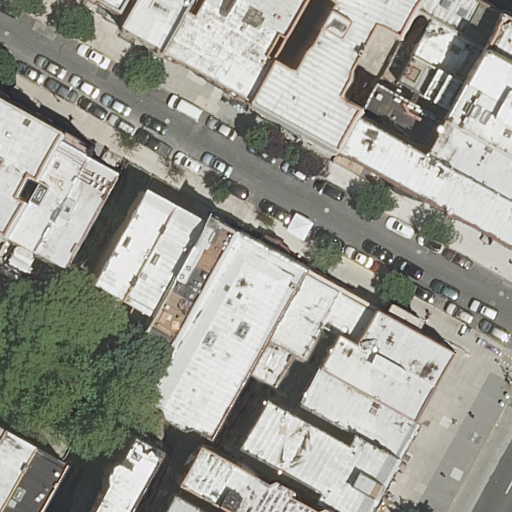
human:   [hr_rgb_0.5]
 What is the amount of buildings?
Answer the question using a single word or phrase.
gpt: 28

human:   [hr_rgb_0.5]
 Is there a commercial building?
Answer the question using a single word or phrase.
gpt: no

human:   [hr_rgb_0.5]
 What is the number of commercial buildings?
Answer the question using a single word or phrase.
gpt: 0

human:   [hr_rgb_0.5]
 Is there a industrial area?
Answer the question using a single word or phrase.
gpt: yes

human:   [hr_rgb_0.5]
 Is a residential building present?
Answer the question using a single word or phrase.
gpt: yes

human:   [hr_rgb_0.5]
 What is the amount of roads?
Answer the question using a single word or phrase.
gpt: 2

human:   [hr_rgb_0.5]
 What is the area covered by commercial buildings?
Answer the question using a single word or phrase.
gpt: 0m2

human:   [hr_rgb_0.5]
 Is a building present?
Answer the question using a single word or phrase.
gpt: yes

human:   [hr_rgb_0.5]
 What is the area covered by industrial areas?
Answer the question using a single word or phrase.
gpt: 81m2

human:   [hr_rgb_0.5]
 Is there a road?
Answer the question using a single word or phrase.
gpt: yes

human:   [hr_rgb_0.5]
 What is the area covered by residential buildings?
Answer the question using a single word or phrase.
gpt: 5057m2

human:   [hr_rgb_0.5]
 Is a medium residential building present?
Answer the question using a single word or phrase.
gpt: yes

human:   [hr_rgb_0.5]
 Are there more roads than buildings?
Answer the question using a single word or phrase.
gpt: no

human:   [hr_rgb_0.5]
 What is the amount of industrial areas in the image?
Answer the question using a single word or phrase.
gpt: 1

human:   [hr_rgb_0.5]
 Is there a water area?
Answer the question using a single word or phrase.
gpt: no

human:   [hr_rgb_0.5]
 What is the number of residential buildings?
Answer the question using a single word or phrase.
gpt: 28

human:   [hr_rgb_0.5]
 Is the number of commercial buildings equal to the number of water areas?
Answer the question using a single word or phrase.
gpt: yes

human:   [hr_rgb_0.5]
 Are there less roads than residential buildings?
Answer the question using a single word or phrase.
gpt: yes

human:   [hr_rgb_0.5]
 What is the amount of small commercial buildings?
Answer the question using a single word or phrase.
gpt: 0

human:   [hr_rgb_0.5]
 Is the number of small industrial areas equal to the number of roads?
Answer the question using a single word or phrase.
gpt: no

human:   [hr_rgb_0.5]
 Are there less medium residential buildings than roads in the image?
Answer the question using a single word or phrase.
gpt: no

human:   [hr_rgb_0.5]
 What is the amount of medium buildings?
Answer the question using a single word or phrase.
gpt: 21

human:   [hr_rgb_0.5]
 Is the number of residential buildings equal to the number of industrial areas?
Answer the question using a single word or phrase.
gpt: no

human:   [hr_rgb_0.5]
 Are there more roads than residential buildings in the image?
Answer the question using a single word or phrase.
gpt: no

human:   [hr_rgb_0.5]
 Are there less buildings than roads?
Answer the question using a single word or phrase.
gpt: no

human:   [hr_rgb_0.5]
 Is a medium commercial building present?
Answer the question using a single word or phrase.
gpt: no

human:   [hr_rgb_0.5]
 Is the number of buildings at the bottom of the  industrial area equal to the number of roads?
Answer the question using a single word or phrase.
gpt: no

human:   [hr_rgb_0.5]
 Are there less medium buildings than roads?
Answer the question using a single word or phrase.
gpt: no

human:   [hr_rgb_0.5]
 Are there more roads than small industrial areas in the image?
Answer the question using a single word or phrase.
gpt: yes

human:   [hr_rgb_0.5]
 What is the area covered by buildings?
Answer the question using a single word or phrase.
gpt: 5057m2

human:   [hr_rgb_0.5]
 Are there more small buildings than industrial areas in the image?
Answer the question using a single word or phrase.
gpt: yes

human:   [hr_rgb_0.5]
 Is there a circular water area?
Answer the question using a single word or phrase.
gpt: no

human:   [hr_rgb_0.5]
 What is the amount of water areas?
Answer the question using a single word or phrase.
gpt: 0

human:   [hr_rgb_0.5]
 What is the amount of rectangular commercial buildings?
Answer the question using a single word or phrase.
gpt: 0

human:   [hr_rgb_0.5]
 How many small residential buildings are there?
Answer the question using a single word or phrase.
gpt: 6

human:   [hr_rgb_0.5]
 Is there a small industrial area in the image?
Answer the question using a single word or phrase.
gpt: yes

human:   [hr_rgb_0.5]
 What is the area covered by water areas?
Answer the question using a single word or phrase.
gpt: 0m2

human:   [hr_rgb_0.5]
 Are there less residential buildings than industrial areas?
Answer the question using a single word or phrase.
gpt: no

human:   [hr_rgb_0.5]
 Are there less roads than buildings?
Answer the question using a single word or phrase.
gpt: yes

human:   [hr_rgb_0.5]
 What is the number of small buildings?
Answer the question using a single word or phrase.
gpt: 6

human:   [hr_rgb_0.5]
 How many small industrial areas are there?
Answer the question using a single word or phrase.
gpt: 1

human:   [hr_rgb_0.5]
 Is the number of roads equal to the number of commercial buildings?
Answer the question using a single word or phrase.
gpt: no

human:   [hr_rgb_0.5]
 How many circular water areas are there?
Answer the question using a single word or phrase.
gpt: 0

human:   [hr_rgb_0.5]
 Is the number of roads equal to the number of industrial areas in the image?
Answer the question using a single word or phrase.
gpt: no

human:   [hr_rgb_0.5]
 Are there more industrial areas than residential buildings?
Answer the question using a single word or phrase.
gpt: no

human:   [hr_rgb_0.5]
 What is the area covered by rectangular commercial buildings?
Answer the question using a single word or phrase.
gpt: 0m2

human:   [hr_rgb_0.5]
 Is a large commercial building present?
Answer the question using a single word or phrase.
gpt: no

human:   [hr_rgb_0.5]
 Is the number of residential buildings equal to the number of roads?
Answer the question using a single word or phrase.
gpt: no

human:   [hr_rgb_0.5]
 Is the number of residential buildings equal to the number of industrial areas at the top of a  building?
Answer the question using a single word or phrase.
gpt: no

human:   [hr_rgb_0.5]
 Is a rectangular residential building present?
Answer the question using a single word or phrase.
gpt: yes

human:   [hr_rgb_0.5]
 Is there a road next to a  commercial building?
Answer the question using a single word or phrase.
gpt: no

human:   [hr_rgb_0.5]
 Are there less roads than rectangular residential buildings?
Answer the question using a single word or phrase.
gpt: yes

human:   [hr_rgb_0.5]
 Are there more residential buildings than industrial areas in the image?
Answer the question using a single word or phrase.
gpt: yes

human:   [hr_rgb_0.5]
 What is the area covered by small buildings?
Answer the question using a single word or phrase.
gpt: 296m2

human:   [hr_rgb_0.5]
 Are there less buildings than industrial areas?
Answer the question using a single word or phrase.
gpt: no

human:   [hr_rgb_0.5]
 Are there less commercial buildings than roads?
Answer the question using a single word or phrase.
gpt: yes

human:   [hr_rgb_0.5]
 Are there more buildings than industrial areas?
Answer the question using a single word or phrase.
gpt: yes

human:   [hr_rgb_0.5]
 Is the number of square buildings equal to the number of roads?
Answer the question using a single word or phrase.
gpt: no

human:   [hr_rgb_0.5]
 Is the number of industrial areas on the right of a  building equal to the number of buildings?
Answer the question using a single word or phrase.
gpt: no

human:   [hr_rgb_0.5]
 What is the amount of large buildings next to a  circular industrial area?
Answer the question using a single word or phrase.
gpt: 0

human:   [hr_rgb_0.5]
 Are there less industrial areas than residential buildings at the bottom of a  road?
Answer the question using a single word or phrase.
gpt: yes

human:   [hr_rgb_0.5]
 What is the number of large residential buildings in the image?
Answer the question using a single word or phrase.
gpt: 1

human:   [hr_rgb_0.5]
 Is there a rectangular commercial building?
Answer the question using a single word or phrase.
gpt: no

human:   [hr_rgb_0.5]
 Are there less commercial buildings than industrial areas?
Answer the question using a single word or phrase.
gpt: yes